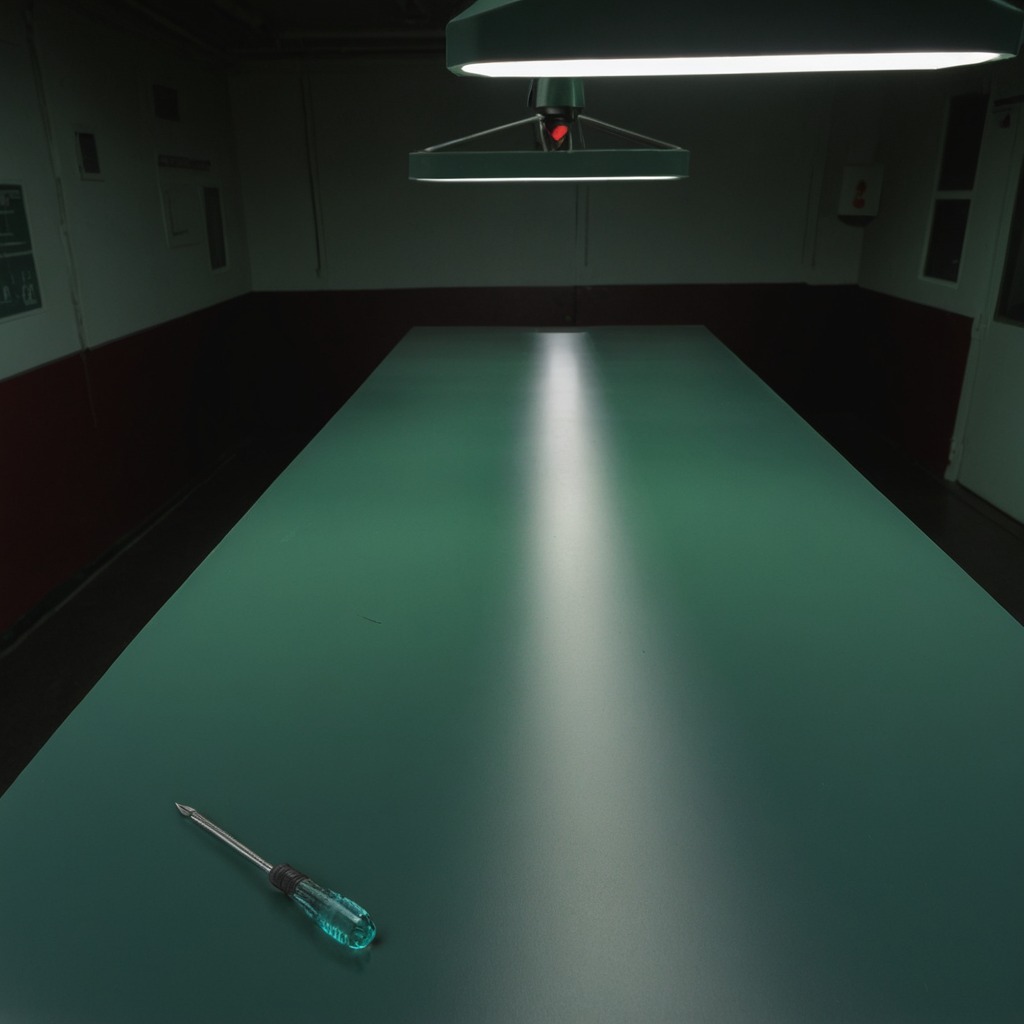
A screwdriver is lying on the clean empty table in a railway signal maintenance room lit by harsh overhead fluorescents photorealistic surface textures crisp shadows high dynamic range